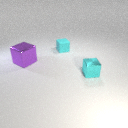
large purple metal cube to the left of small cyan metal cube